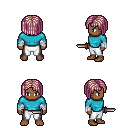
a pixel art fantasy rpg character, male body template, human, dark skin, teal long-sleeve shirt, white pants, white blonde pageboy hairstyle, white cloth bandages, dagger, four views (front, back, left, right), 2x2 character sprite sheet, small pixel art, hard edges, no anti-aliasing